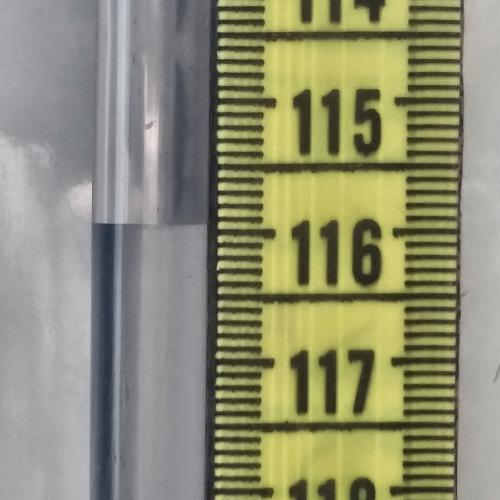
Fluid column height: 115.9 cm